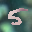
Label: 5